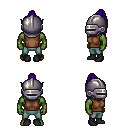
a pixel art fantasy rpg character, male body template, orc, green skin, brown sleeveless shirt, teal pants, blue long topknot hairstyle, metal helm, black shoes, four views (front, back, left, right), 2x2 character sprite sheet, small pixel art, hard edges, no anti-aliasing